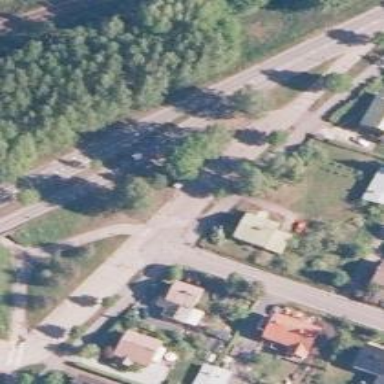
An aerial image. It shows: Uncontrolled road crossing.